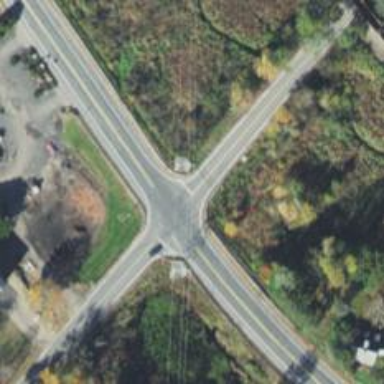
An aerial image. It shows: Road with stop sign.